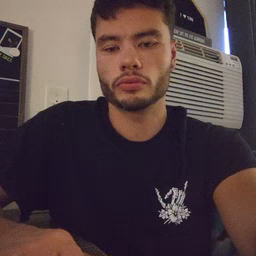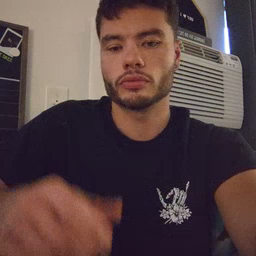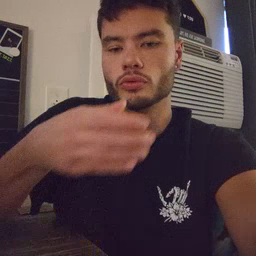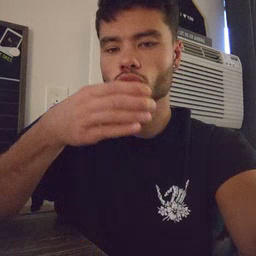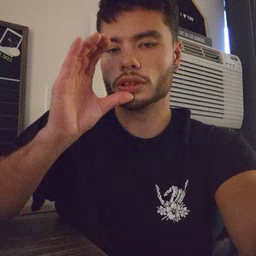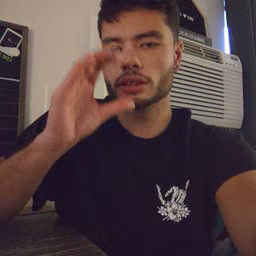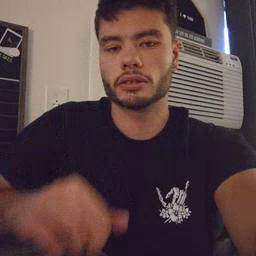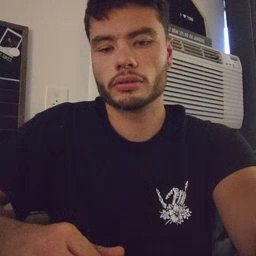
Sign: drink